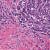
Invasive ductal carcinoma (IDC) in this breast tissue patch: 1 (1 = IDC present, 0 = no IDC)